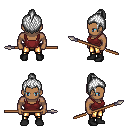
a pixel art fantasy rpg character, male body template, human, dark skin, maroon pirate shirt, gold greaves, white short topknot hairstyle, black shoes, spear, four views (front, back, left, right), 2x2 character sprite sheet, small pixel art, hard edges, no anti-aliasing